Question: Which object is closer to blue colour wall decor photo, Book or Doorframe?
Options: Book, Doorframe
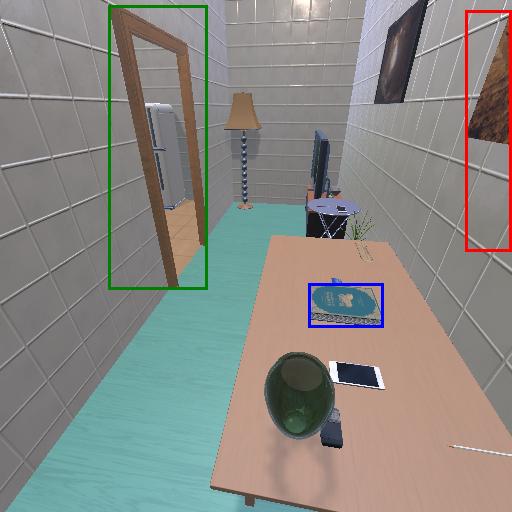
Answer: Book